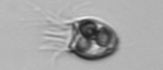
Label: Balanion